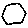
Label: hexagon